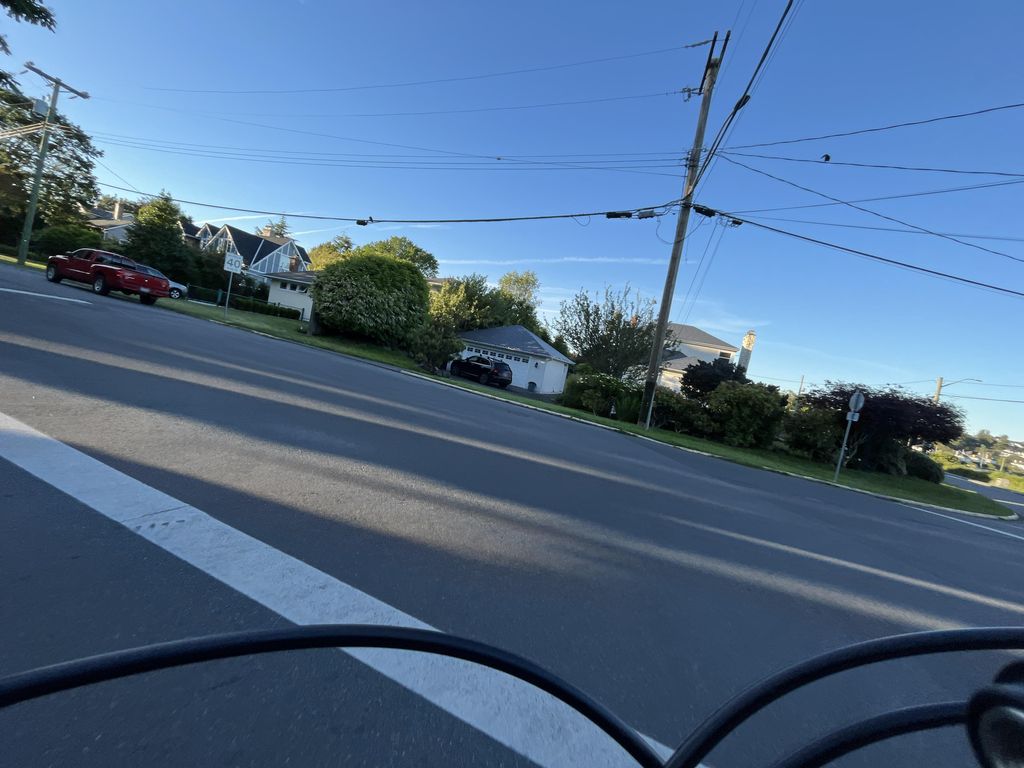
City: victoria